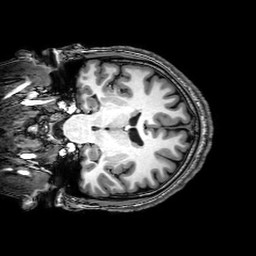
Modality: T1w
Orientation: coronal
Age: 23
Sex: male
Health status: healthy
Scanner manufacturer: philips
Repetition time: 0.008302 s
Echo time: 0.00381 s